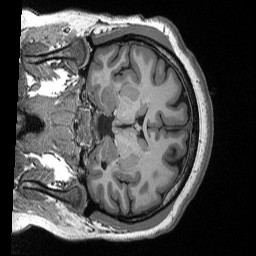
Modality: T1w
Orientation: coronal
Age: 25
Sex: female